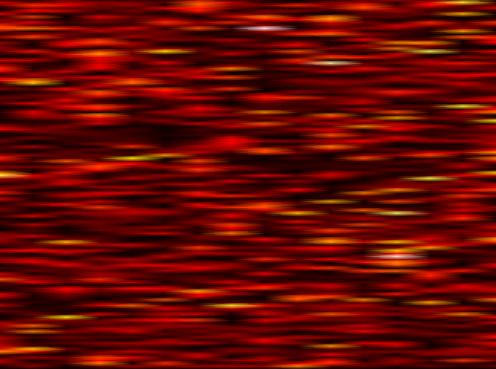
Label: FBMC